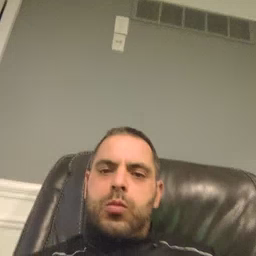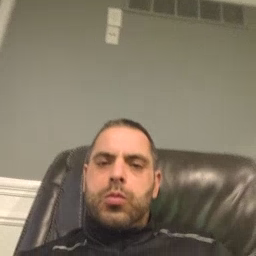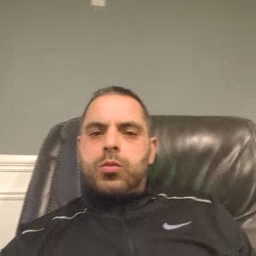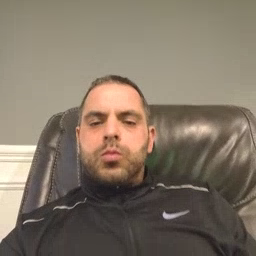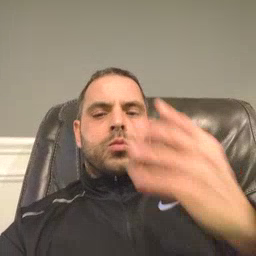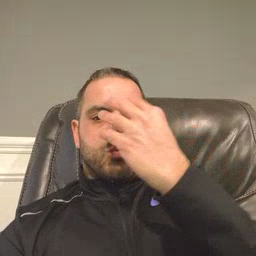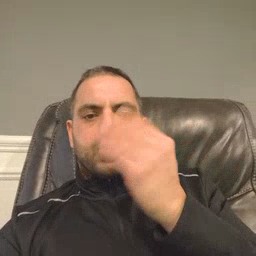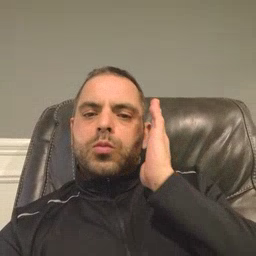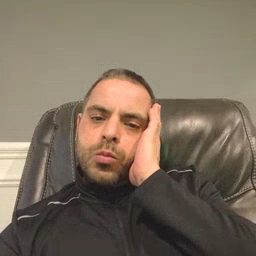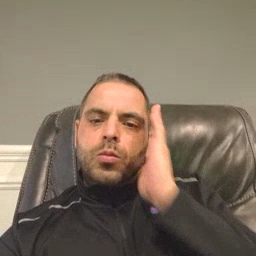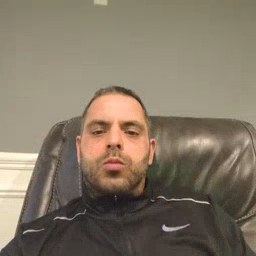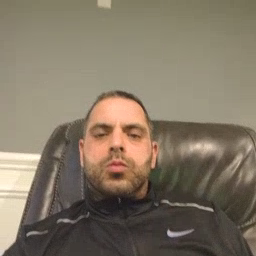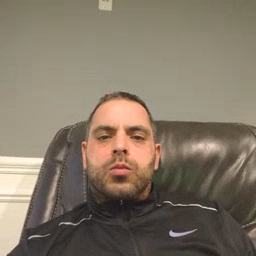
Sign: nap